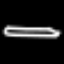
Label: pencil